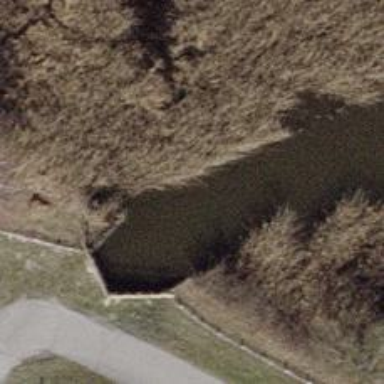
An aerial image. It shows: There is tunnel.